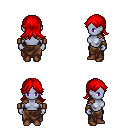
a pixel art fantasy rpg character, female body template, dark elf, purple skin, leather shoulder armor, robe skirt, red loose hair, leather bracers, brown shoes, four views (front, back, left, right), 2x2 character sprite sheet, small pixel art, hard edges, no anti-aliasing